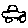
Label: car